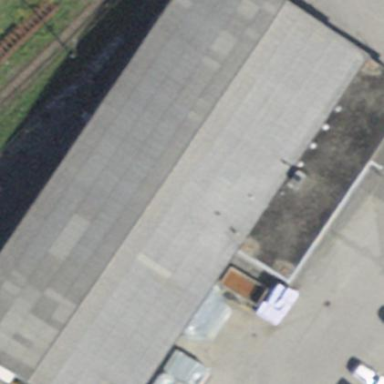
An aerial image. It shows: Industrial building.